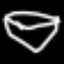
Label: diamond